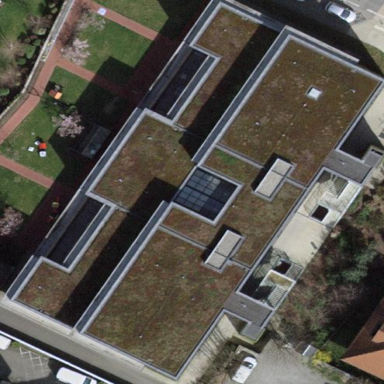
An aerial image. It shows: Public building.